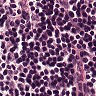
Metastatic tissue present: no